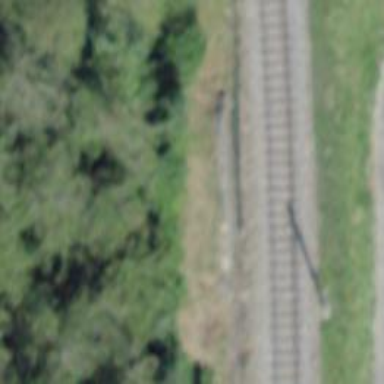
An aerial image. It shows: Retaining wall.